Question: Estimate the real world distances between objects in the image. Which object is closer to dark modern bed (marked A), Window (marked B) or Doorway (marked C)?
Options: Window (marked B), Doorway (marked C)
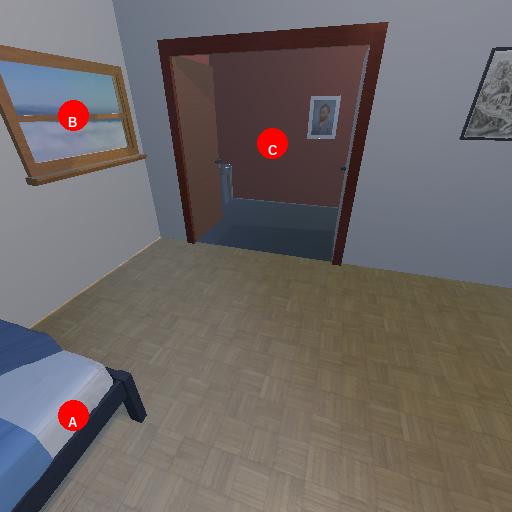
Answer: Window (marked B)